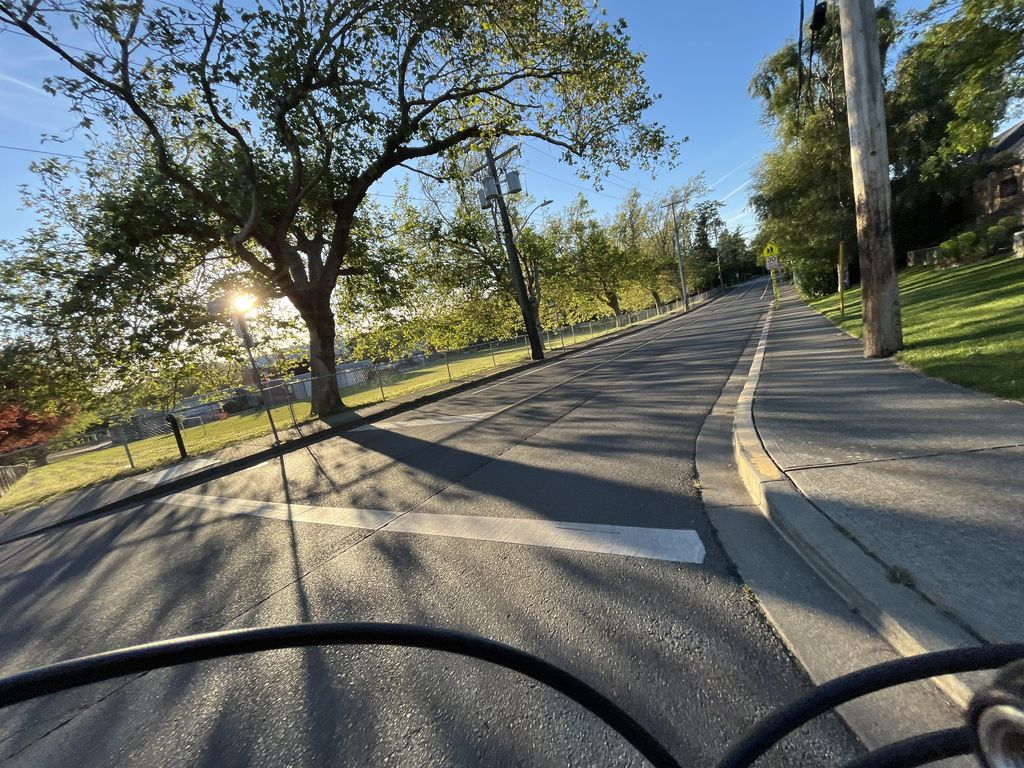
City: victoria